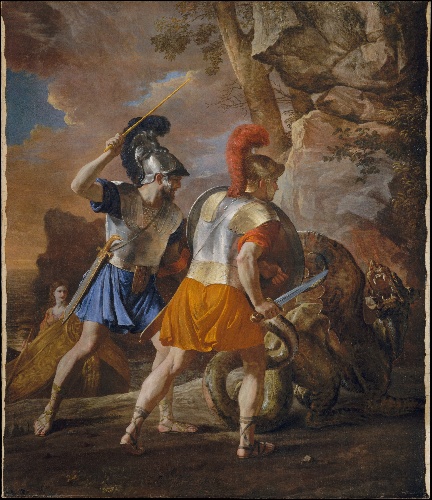
Title: The Companions of Rinaldo
Artist: Nicolas Poussin
Artist bio: French, Les Andelys 1594–1665 Rome
Date: ca. 1633
Object type: Painting
Classification: Paintings
Medium: Oil on canvas
Dimensions: 46 1/2 x 40 1/4 in. (118.1 x 102.2 cm)
Department: European Paintings
Credit line: Gift of Mr. and Mrs. Charles Wrightsman, 1977
Accession year: 1977
Repository: Metropolitan Museum of Art, New York, NY
Tags: Shields|Swords|Dragons|Men